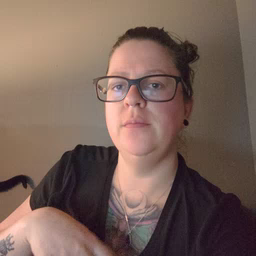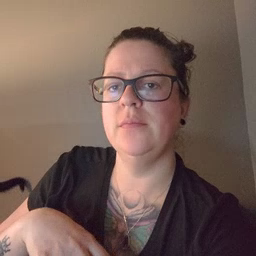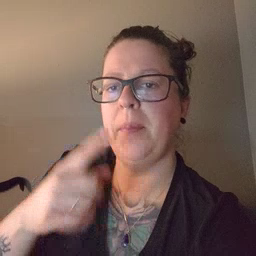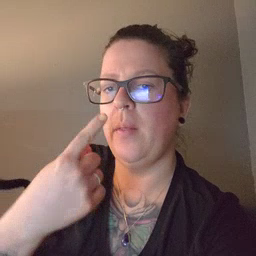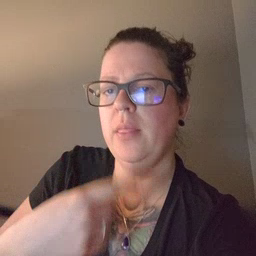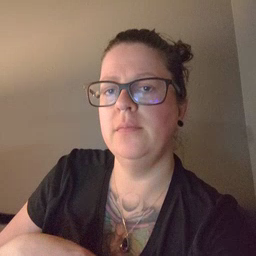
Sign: mouth